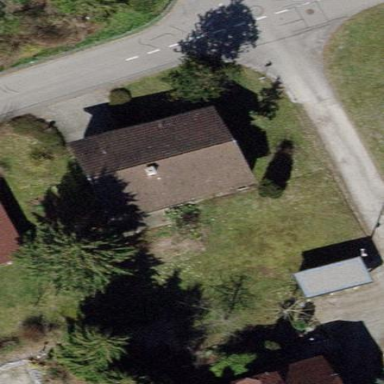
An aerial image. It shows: Gabled roof house.